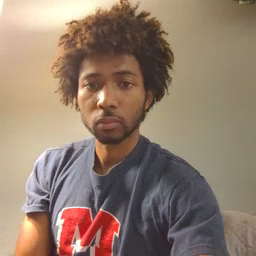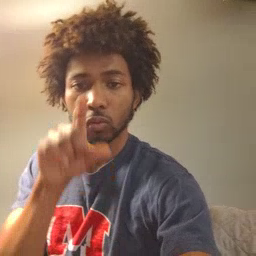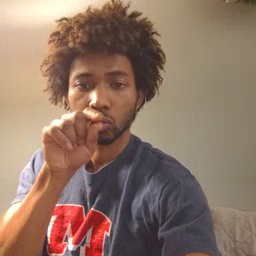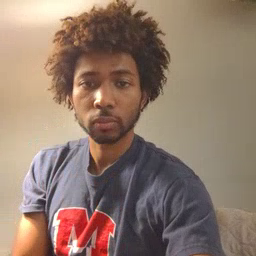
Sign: bird